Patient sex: M
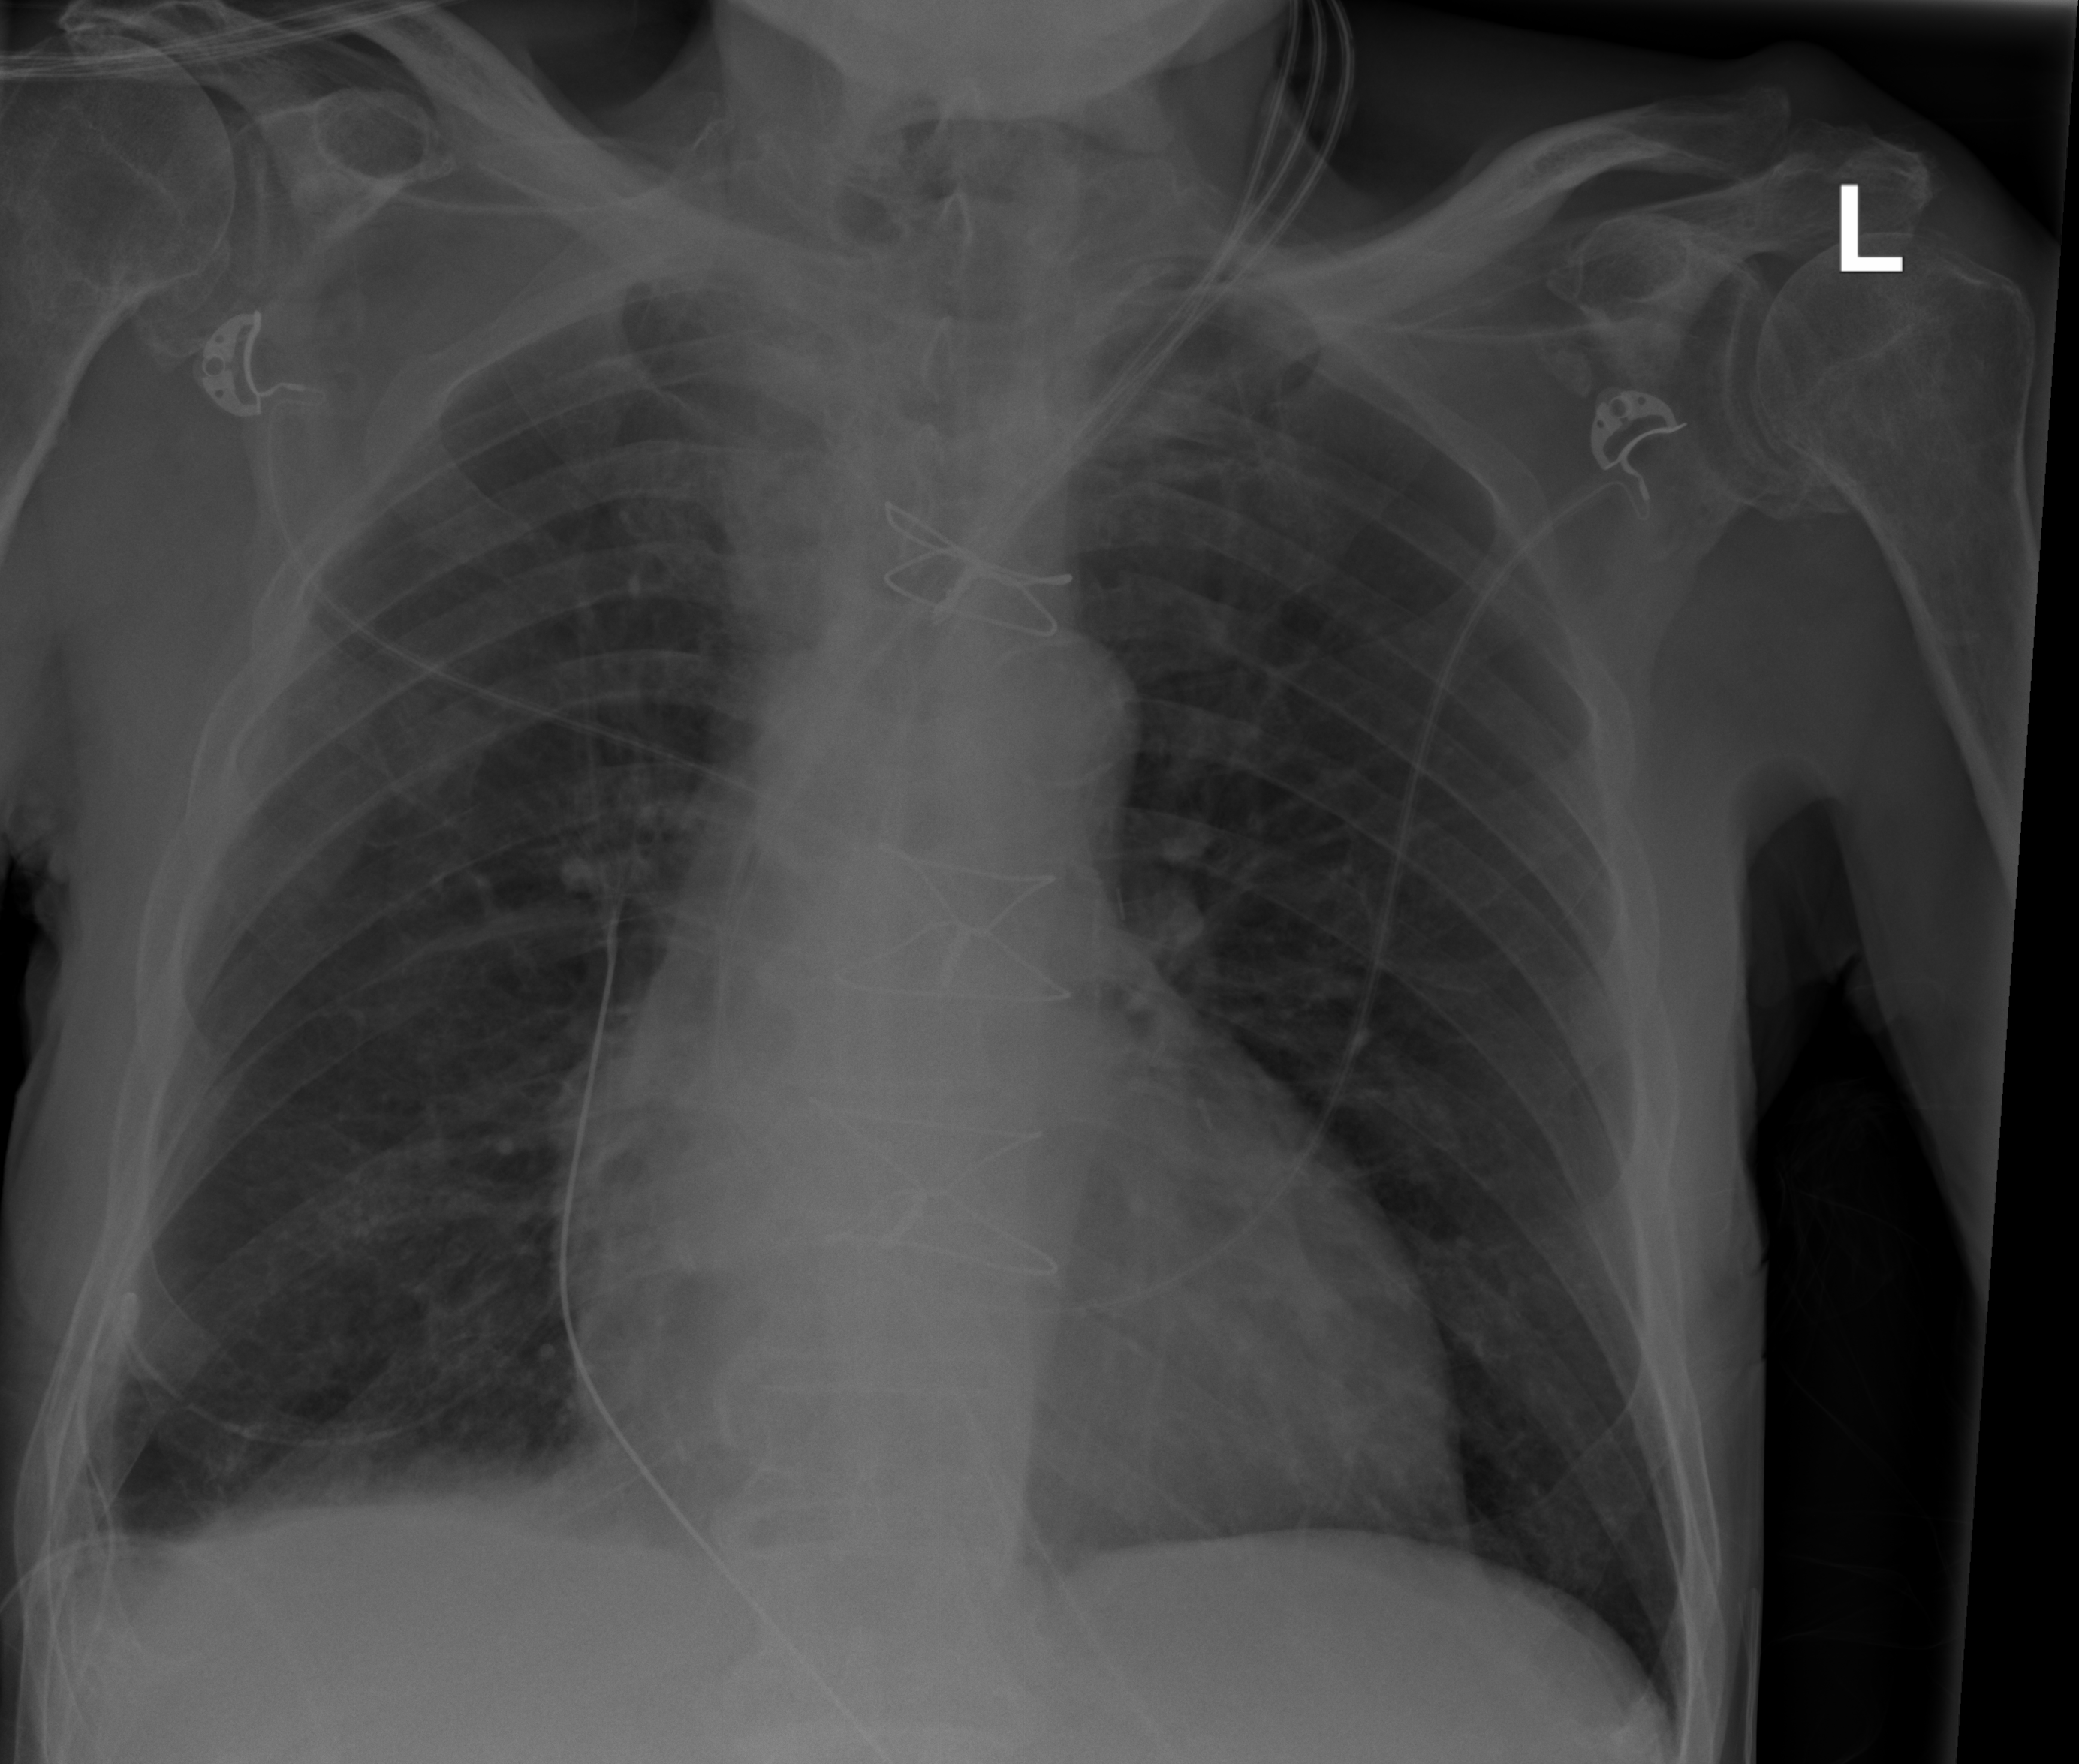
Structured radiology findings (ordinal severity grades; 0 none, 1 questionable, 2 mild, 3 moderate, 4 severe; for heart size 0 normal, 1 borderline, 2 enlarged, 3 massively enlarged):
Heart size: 1
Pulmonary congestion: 0
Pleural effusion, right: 2
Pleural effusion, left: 0
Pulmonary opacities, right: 0
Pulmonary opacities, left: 0
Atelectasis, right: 0
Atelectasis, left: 0